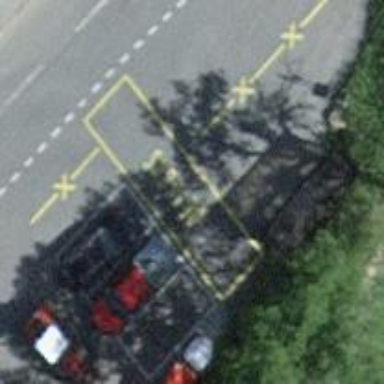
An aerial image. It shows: Bus stop with platform for public transport.